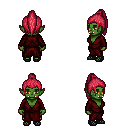
a pixel art fantasy rpg character, female body template, orc, green skin, red robe, gold greaves, ruby red long topknot hairstyle, ghillies, four views (front, back, left, right), 2x2 character sprite sheet, small pixel art, hard edges, no anti-aliasing